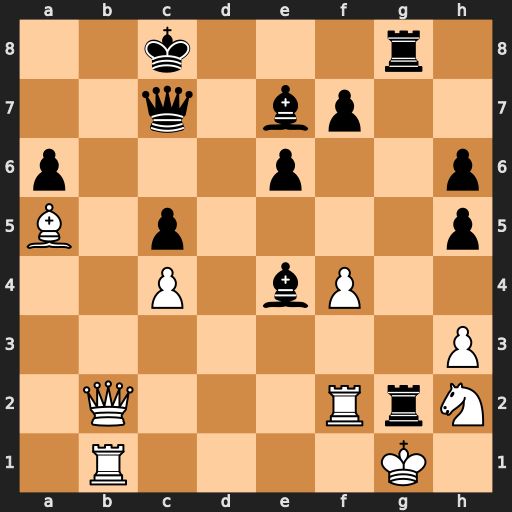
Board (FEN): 2k3r1/2q1bp2/p3p2p/B1p4p/2P1bP2/7P/1Q3RrN/1R4K1
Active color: w
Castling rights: -
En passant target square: -
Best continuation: Rxg2 Rxg2+ Qxg2 Bxg2 Bxc7 Be4 Re1